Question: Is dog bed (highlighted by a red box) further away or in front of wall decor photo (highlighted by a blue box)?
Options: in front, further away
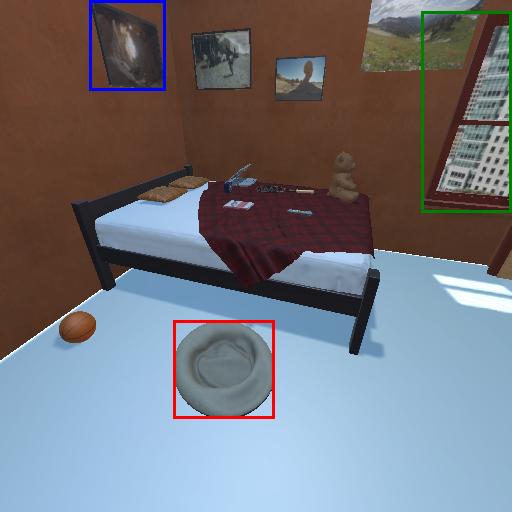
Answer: in front